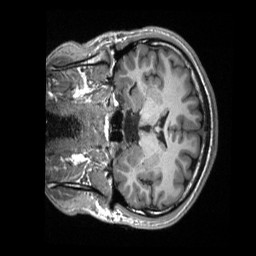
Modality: T1w
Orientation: coronal
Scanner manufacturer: siemens
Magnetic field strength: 3 T
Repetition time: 2.3 s
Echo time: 0.00232 s